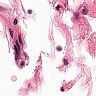
Metastatic tissue present: no